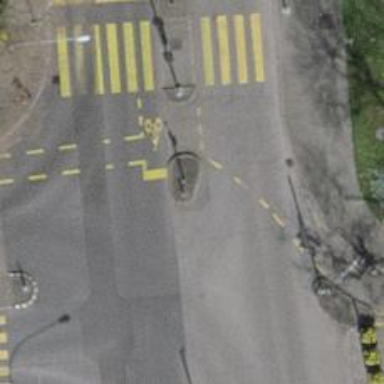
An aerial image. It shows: Road with traffic signals.